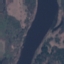
Land use / land cover class: River